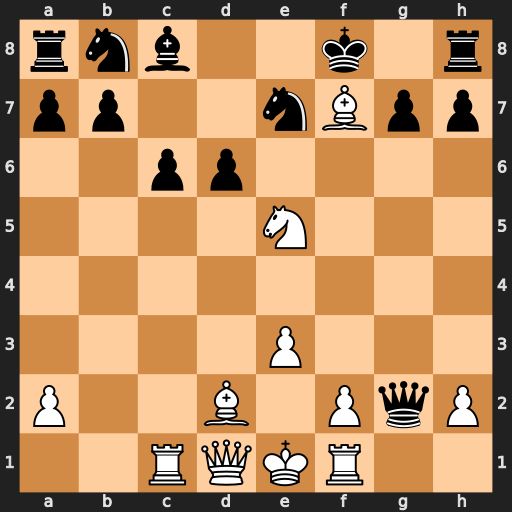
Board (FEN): rnb2k1r/pp2nBpp/2pp4/4N3/8/4P3/P2B1PqP/2RQKR2
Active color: w
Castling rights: -
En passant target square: -
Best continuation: Bb4 dxe5 Bh5 Nd7 f4